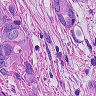
Metastatic tissue present: yes